Question: I want to change the color of 'NSSplitView''s 'dividerColor' in my Cocoa app, but when I typed in the following code, the error 'Cannot assign to the result of this expression' occurred.
'''
splitView.dividerColor = NSColor.redColor()
'''
I think this is because '.dividerColor' is a read-only property and thus you cannot overwrite the color from within code if you instantiate it from nib.
However, I cannot find any such preferences to change the color in Xcode's Inspector on the 'NSSplitView'. So how can I change the color of the divider?
Note that I don't use 'NSSplitViewController'; I use 'NSSplitView' on top of the 'NSViewController'.

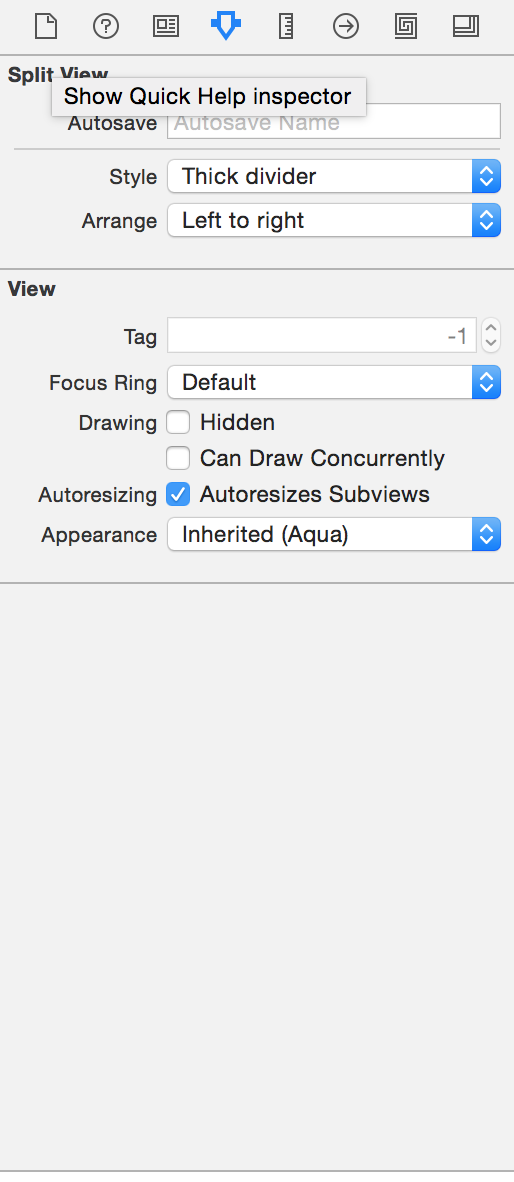
Answer: If you're happy to stick to using the style, you can change the color of the splitview's divider by using a subclass of 'NSSplitView', and overriding the 'dividerColor' property:
'''
class MySplitView: NSSplitView {
override var dividerColor: NSColor {
return NSColor.redColor()
}
}
'''